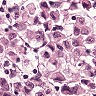
Metastatic tissue present: yes